Question: I am making a real estate management program and on the main page I have all of the properties listed something like this in a 'WrapPanel':

Now, even though each of the properties is exactly the same, that is only for demonstration and testing with multiple properties. Each of the properties is a different 'Property' object inside of an ObservableCollection Property (sorry for the confusion of names) as shown by my c# code below:
'''
public ObservableCollection<Property> Properties { get; set; }
// ...
Property defaultProperty = new Property(/*Lots of Stuff*/);
properties.Add(defaultProperty);
properties.Add(defaultProperty);
properties.Add(defaultProperty);
properties.Add(defaultProperty);
properties.Add(defaultProperty);
Properties = properties;
'''
These Properties (part of the Properties property (sorry again)) are then shown through an itemscontrol which is shown below:
'''
<ItemsControl x:Name="wPanel" ItemsSource="{Binding Properties}">
<ItemsControl.ItemsPanel>
<ItemsPanelTemplate>
<WrapPanel x:Name="PropertyPanel" />
</ItemsPanelTemplate>
</ItemsControl.ItemsPanel>
<ItemsControl.ItemTemplate>
<DataTemplate>
<Border Margin="5,5,5,5" BorderBrush="Red" BorderThickness="1" HorizontalAlignment="Left" VerticalAlignment="Top">
<Grid MinWidth="350" MouseLeftButtonUp="Grid_MouseLeftButtonUp">
// Column and Row Definitions
// ...
// Three other corners of the grid
<StackPanel Grid.Row="1" Grid.Column="1" VerticalAlignment="Bottom">
<StackPanel Orientation="Horizontal" HorizontalAlignment="Right" VerticalAlignment="Bottom" Margin="5,5,5,0" MouseLeftButtonDown="IssuesPanel_MouseLeftButtonDown" > // <-- This is the part I'm trying to get to work
<TextBlock Text="{Binding IssuesNum}" VerticalAlignment="Center"/>
<TextBlock Text=" Issues " VerticalAlignment="Center"/>
<Image VerticalAlignment="Center">
<Image.Source>
<BitmapImage UriSource="/VentureVisions;component/warning.png" DecodePixelWidth="18" />
</Image.Source>

</StackPanel>
</StackPanel>
</Grid>
</Border>
</DataTemplate>
</ItemsControl.ItemTemplate>
</ItemsControl>
'''
I took out the parts that didn't matter to this. I'm trying to open up a window about the issues of the property when the user clicks on the issues panel in the bottom right. I've got an event set up, but I need to be able to get the Property object to get the Issues collection from it to display in the window. I hope this makes sense. Comment if now. But how do I know how to reference the specific Property that the user is interacting with after the button click? Thank you.
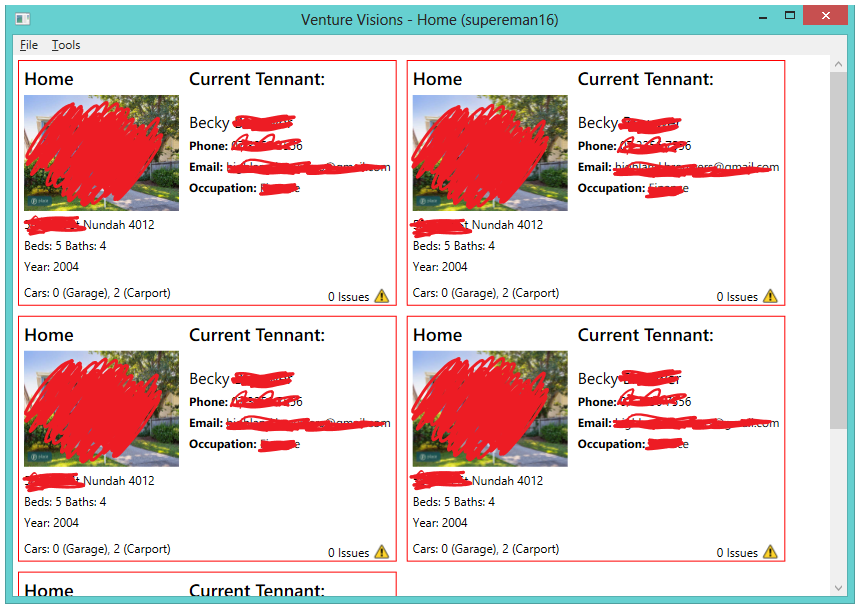
Answer: From what it looks like this is answered using several different flavours, refer to the following topics:
1. Binding to CurrentItem in a ItemsControl
2. How to highlight selected item in ItemsControl?
Hopefully those help.
To further aid you if you are using any level of data binding then you can simply bind the "issues" image interaction to a command on the "viewmodel", in your instance the viewmodel will be the object.